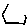
Label: hexagon